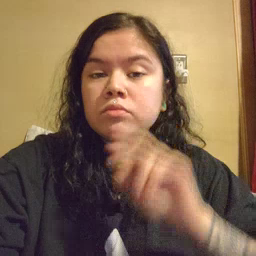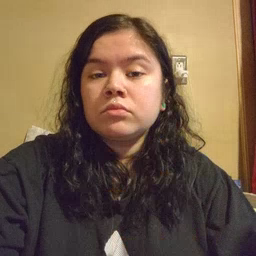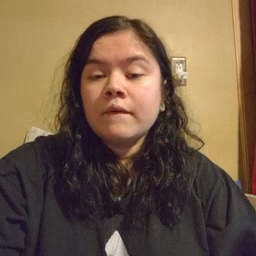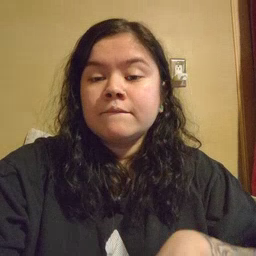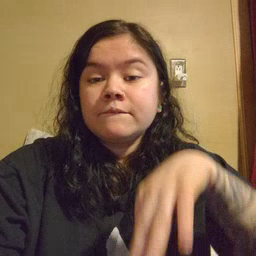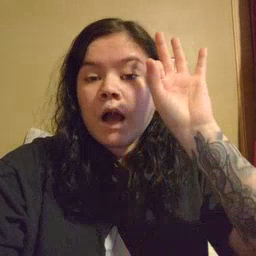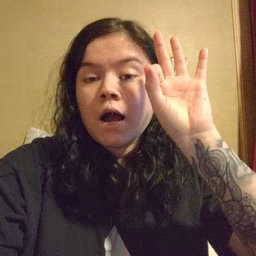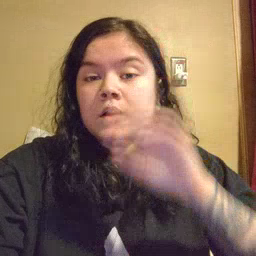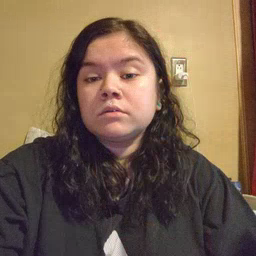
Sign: find